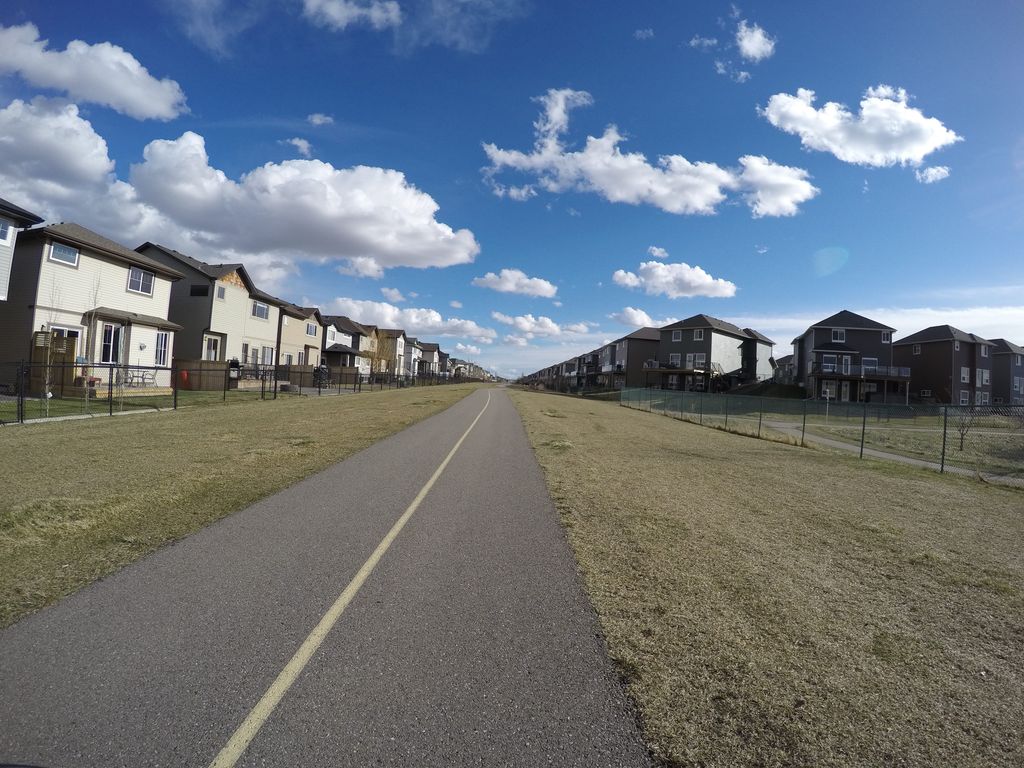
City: calgary